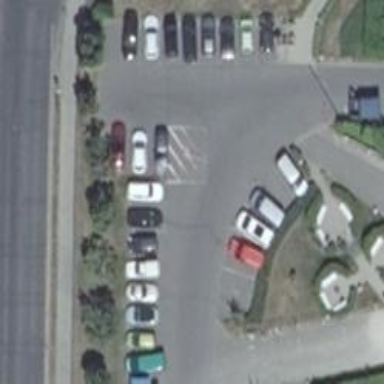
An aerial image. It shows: Asphalt service road designated as parking aisle with diagonal parking on the left side.